Question: I was wondering if it's possible to achieve that in CSS 2/3 (or if not possible, in JS).
In fact my wish is instead of having this as an image, is to set the percent of filled color with a class (or in js if it's not possible)

Any tutorial/help is appreciated.
Thanks.
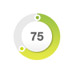
Answer: You can't achieve this result with css. You have to use a canvas element and a javascript framework like <URL>